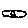
Label: cloud